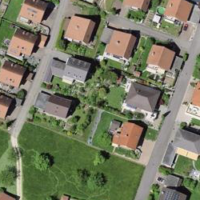
EUNIS habitat code: 55
Species observed at this site:
Cotinus coggygria